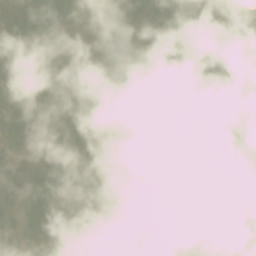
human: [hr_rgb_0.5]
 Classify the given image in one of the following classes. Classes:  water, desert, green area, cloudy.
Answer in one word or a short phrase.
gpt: cloudy